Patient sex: F
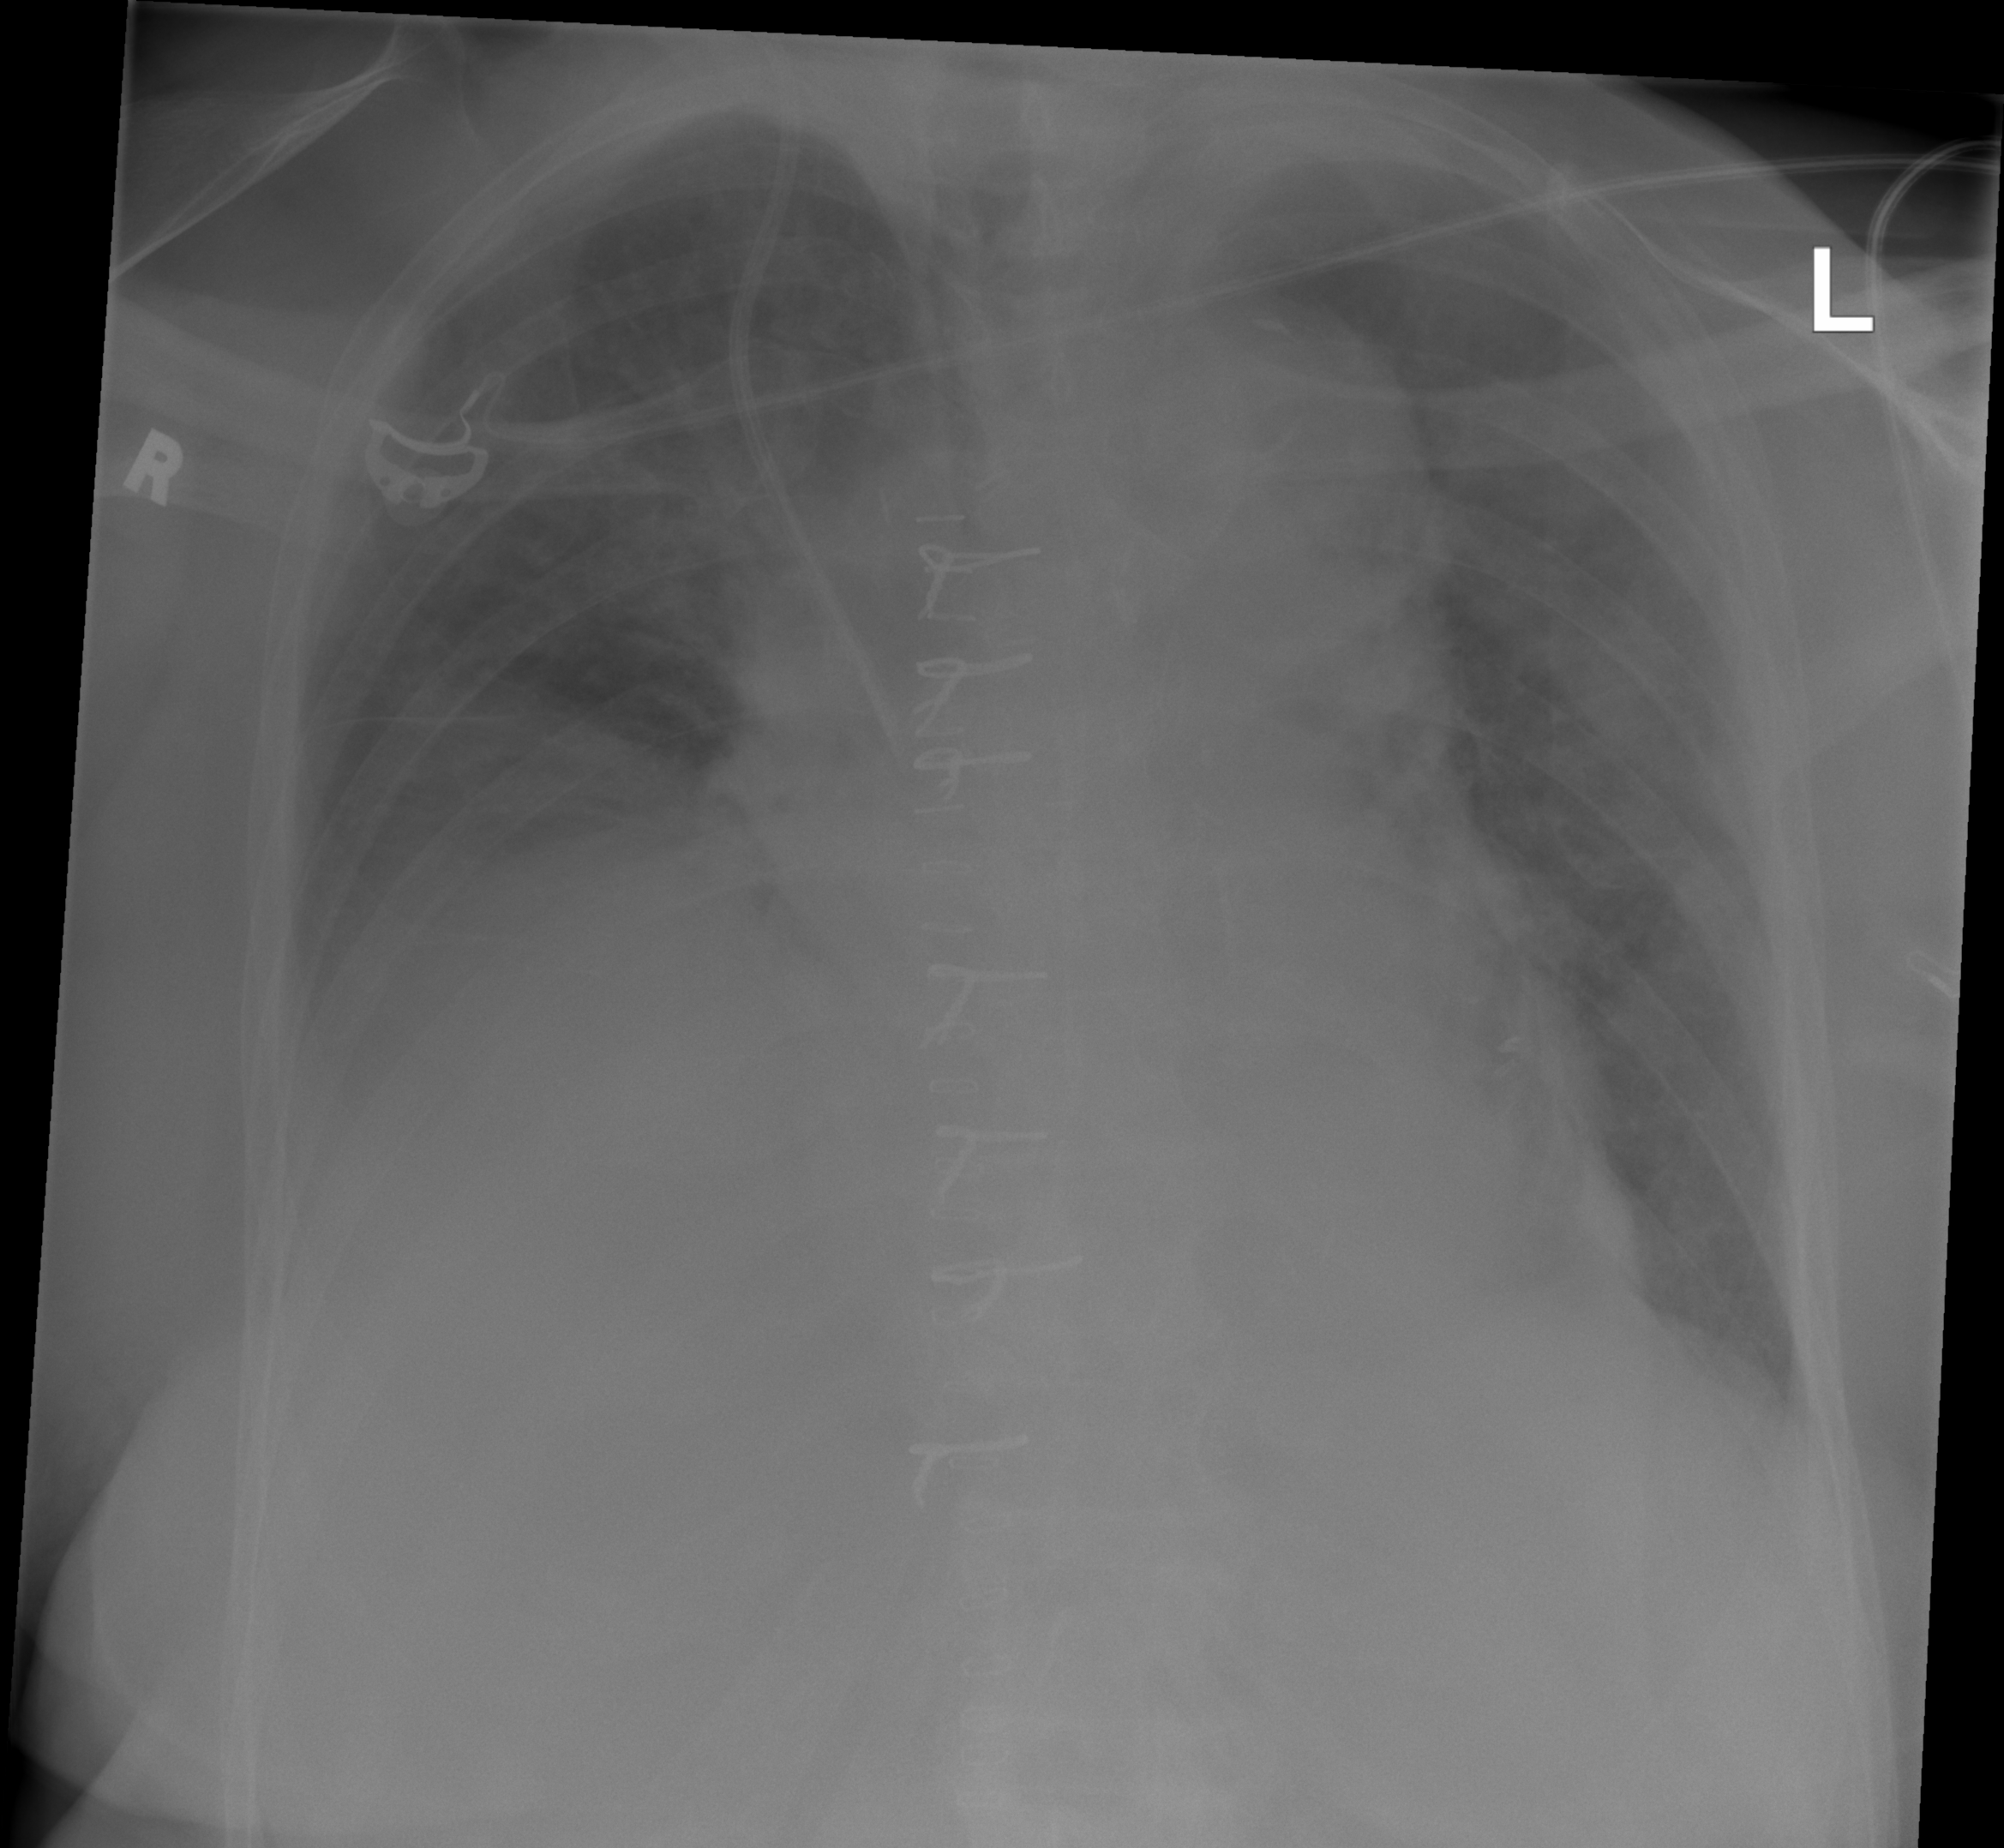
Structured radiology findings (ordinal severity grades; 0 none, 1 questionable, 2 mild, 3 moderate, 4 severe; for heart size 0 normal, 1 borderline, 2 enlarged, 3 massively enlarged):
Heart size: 1
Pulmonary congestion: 2
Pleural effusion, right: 0
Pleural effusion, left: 0
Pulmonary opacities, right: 0
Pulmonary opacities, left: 0
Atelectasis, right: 2
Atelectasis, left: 2